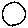
Label: moon